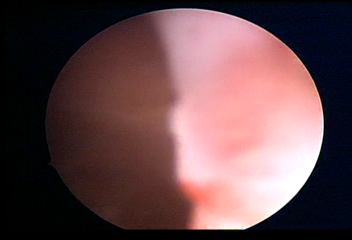
Modality: WLC
Class: Normal mucosa
Bladder cancer association: No